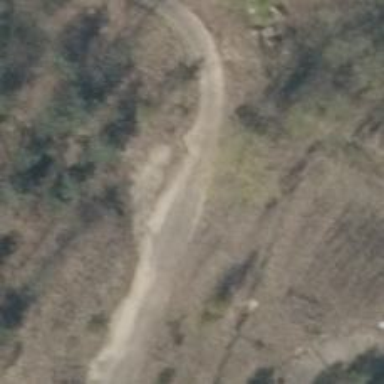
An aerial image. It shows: Service road with concrete plates surface.